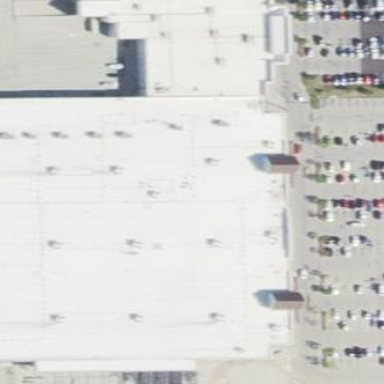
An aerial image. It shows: Retail building housing supermarket.